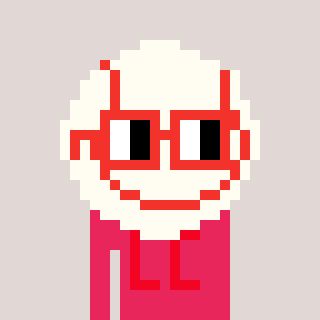
a pixel art character with square red glasses, a baseball ball-shaped head and a redpinkish-colored body on a warm background